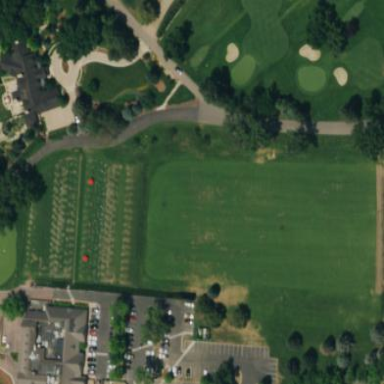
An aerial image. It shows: Grassy area designated for driving range golf.